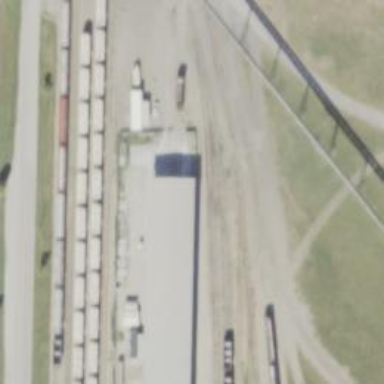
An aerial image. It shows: Railway spur service.